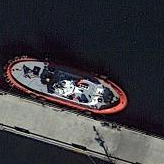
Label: civil